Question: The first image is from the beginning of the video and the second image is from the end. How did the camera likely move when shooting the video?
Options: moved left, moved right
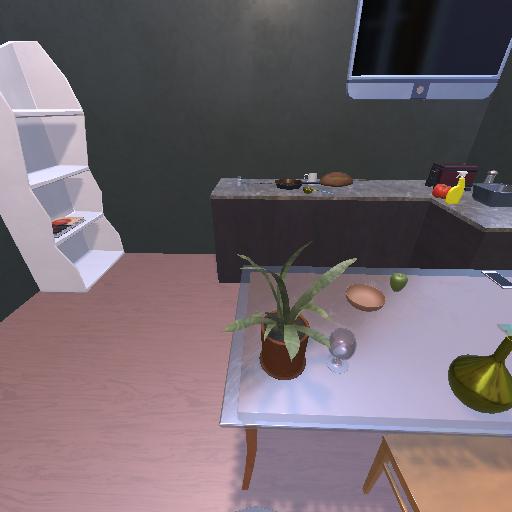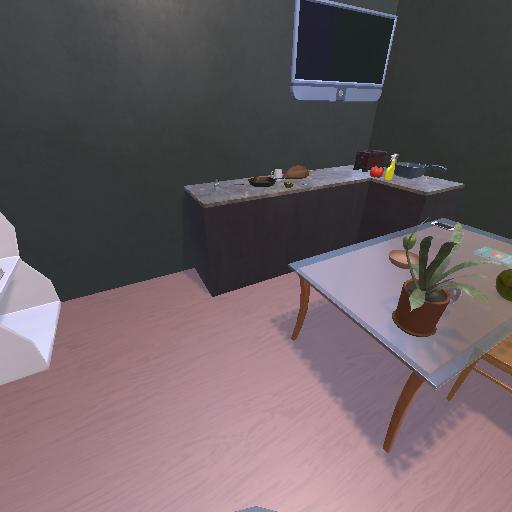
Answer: moved left